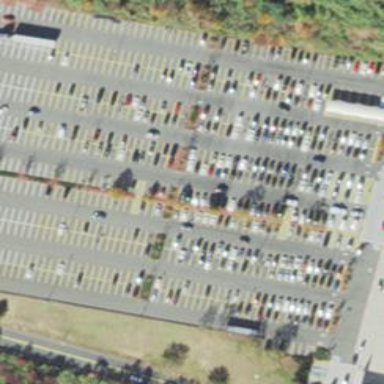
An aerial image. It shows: Trolley bay.